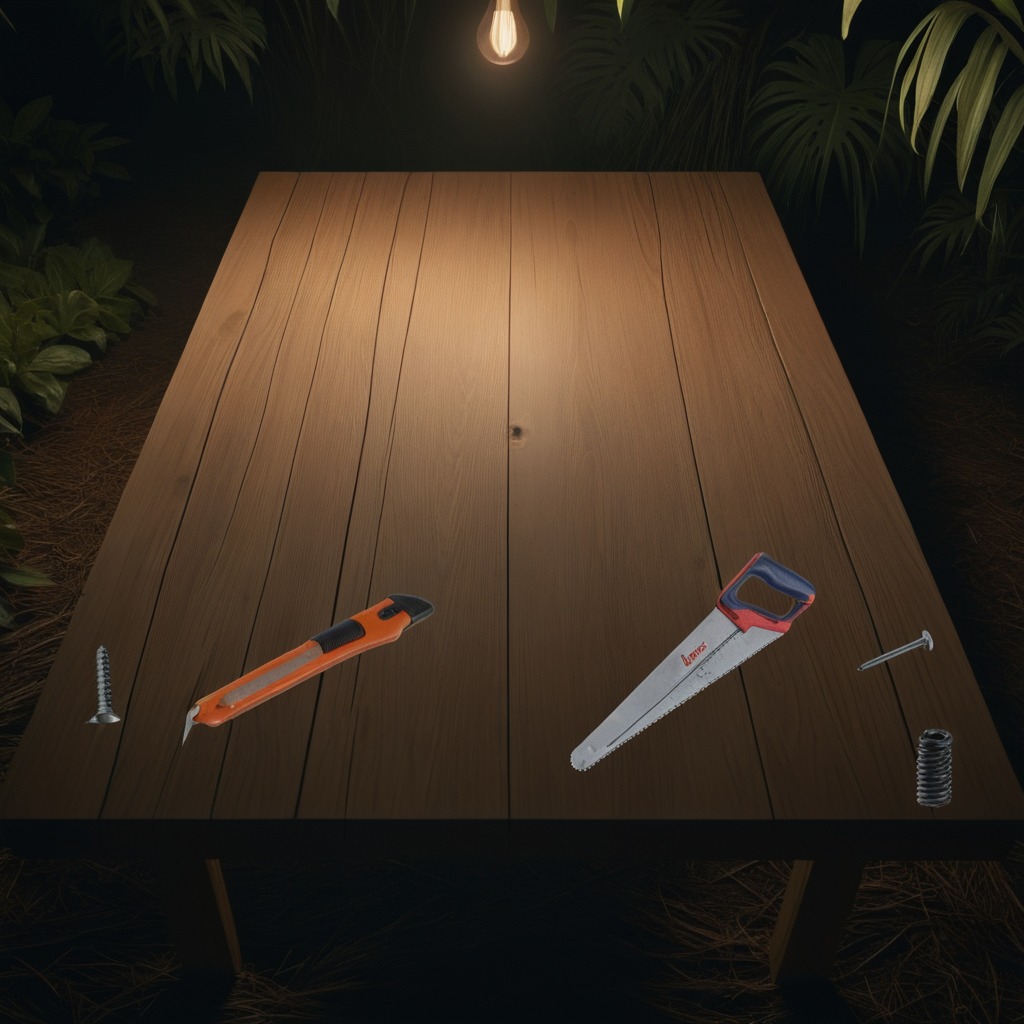
A utility knife, a metal machine screw, an iron nail, a coiled metal spring, and a handheld metal saw are lying on the wooden table.